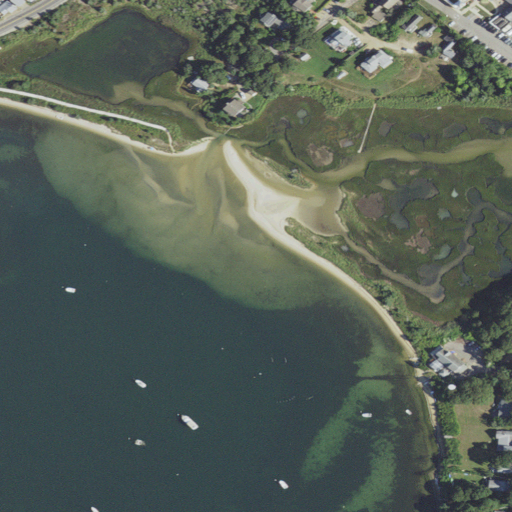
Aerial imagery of beach in Massachusetts named Eastville Beach containing open water, herbaceous wetlands, low intensity development, medium intensity development, grassland, barren land, high intensity development, and open development